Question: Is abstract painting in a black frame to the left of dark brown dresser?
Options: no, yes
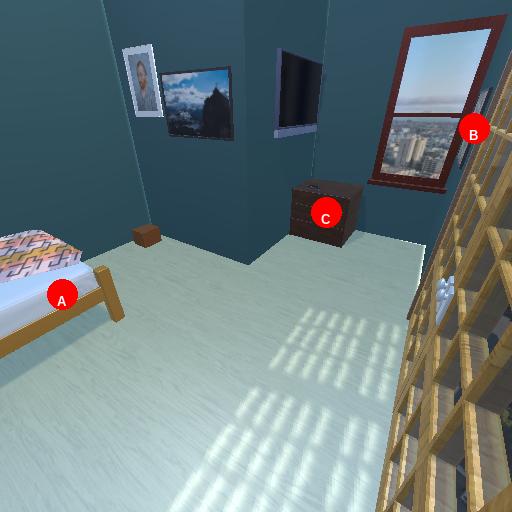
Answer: no